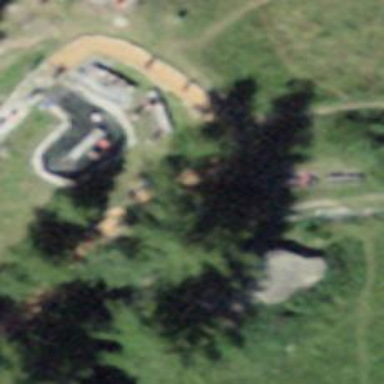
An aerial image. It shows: Path with surface of woodchips.